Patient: sex M, age 72
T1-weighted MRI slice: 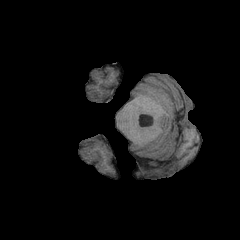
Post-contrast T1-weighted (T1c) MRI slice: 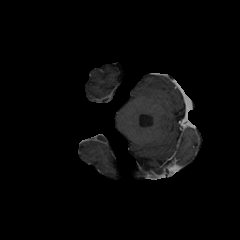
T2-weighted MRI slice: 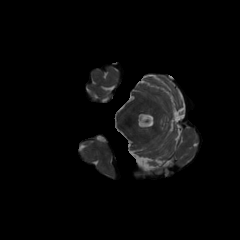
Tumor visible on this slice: no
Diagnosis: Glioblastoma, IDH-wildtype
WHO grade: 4